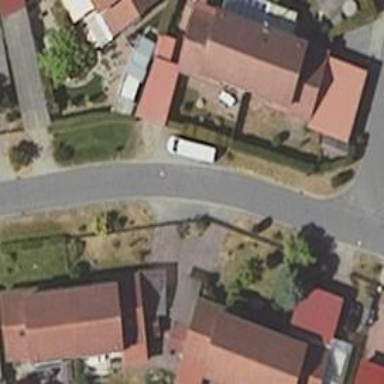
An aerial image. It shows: Residential road with asphalt surface.